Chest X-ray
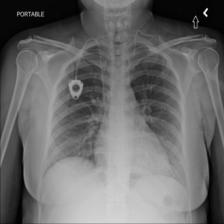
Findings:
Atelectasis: negative
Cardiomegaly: negative
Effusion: negative
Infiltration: negative
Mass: negative
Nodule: negative
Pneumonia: negative
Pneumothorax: negative
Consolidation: negative
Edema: negative
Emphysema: negative
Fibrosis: negative
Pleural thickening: negative
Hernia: negative